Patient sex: M
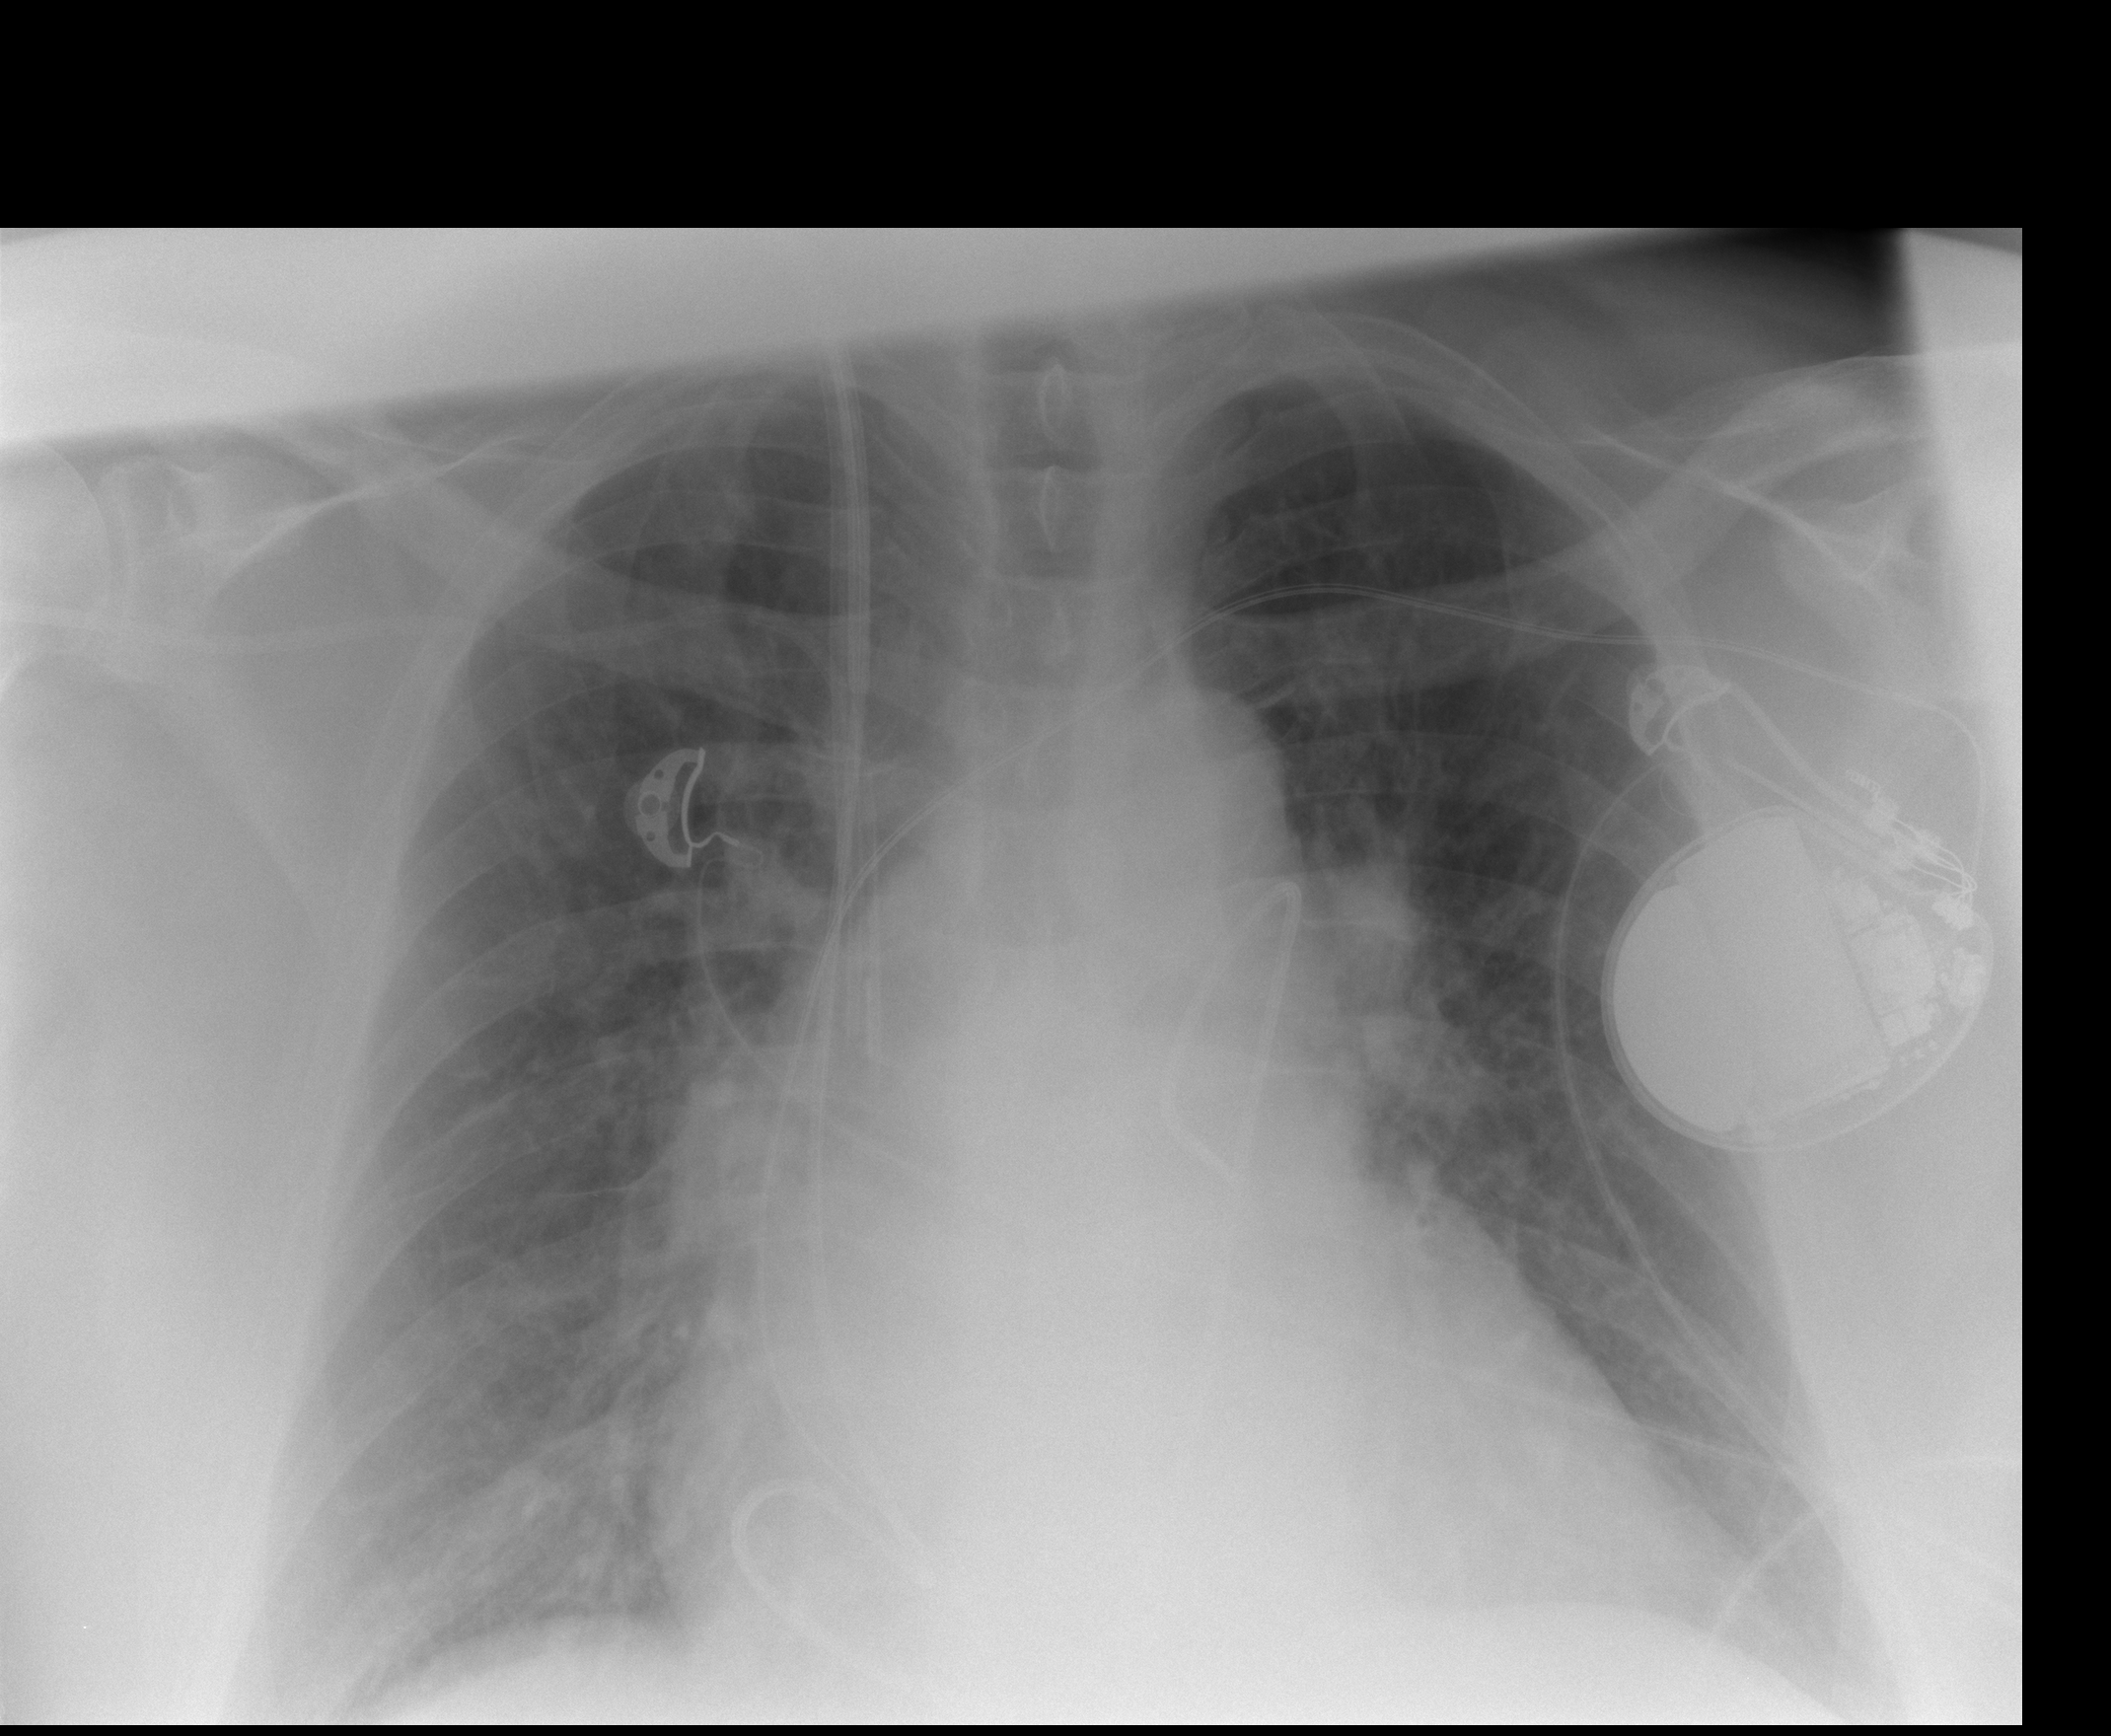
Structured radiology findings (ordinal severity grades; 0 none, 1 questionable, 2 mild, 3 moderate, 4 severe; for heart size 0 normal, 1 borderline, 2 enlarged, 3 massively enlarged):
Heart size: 2
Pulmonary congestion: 2
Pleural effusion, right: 0
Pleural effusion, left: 0
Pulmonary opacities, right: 0
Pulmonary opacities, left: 0
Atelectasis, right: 0
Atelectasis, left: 0